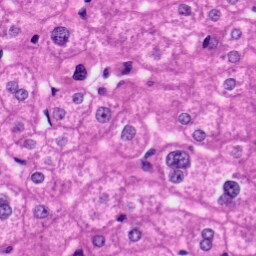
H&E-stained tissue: Liver